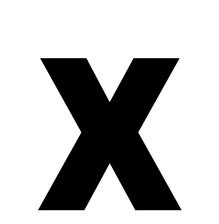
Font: Roboto_ExtraBold